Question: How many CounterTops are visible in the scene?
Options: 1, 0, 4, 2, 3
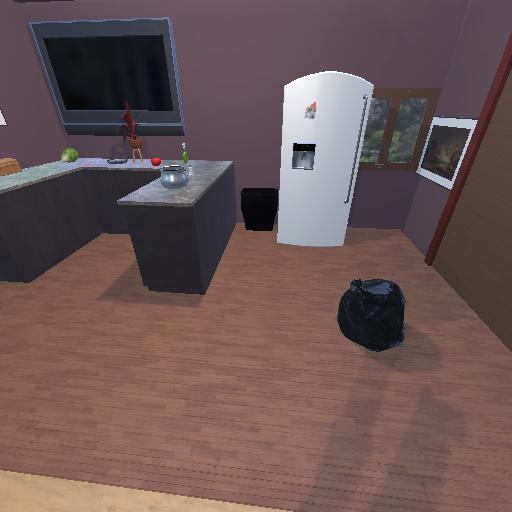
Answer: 1